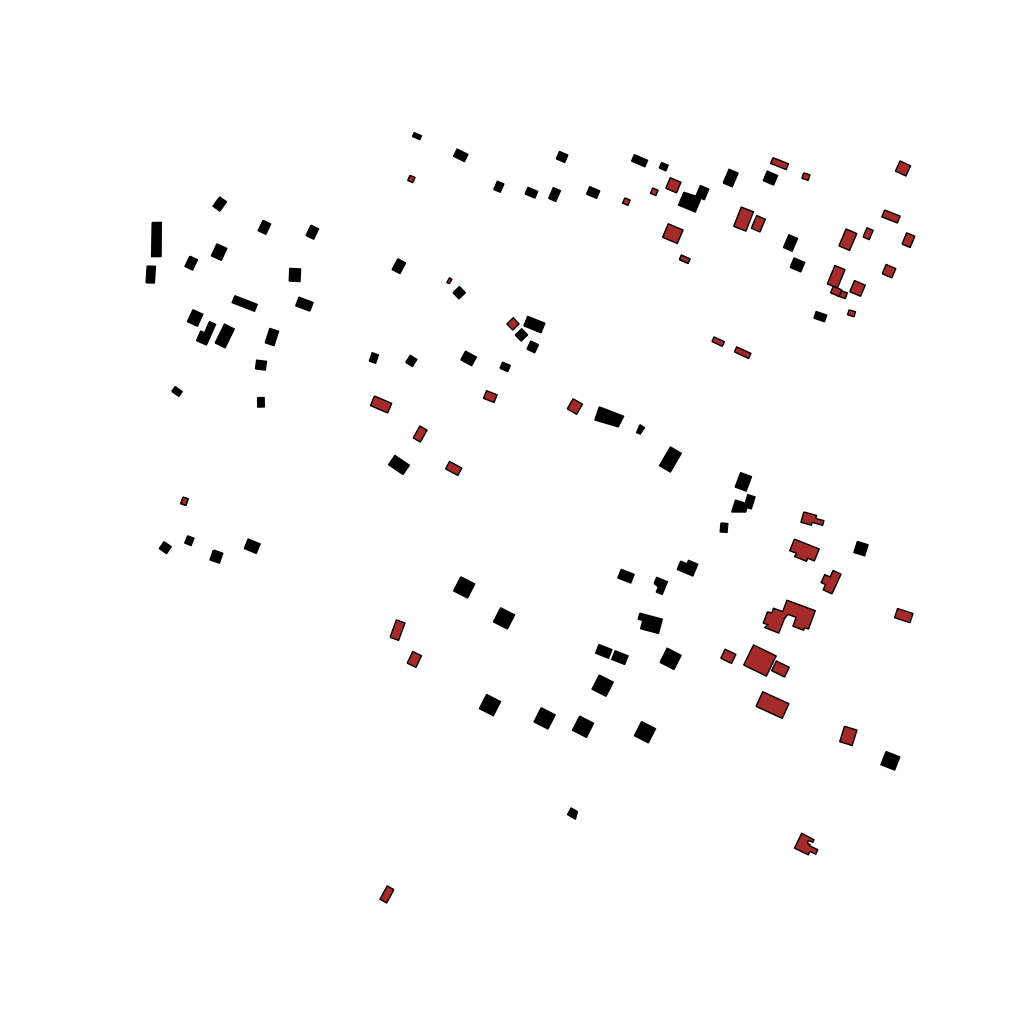
Tags: overhead vector_map, recreation, residential, soviet, individual_rise, low_rise, density_1, Building, Facility, 1.0 km²